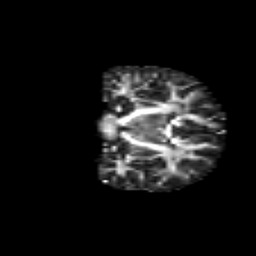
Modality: FA
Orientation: coronal
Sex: male
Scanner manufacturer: siemens
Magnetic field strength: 3 T
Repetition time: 5 s
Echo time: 0.071 s